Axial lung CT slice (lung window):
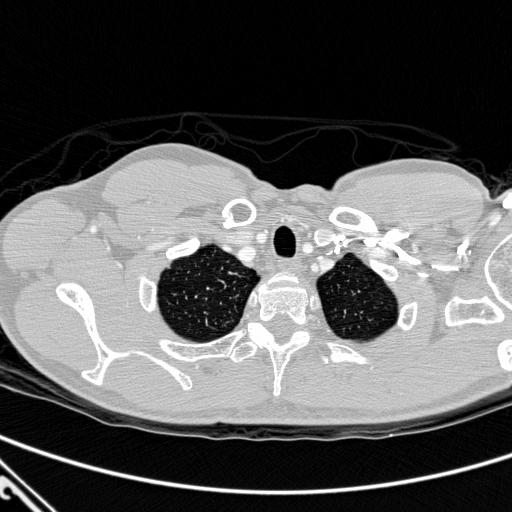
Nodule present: no